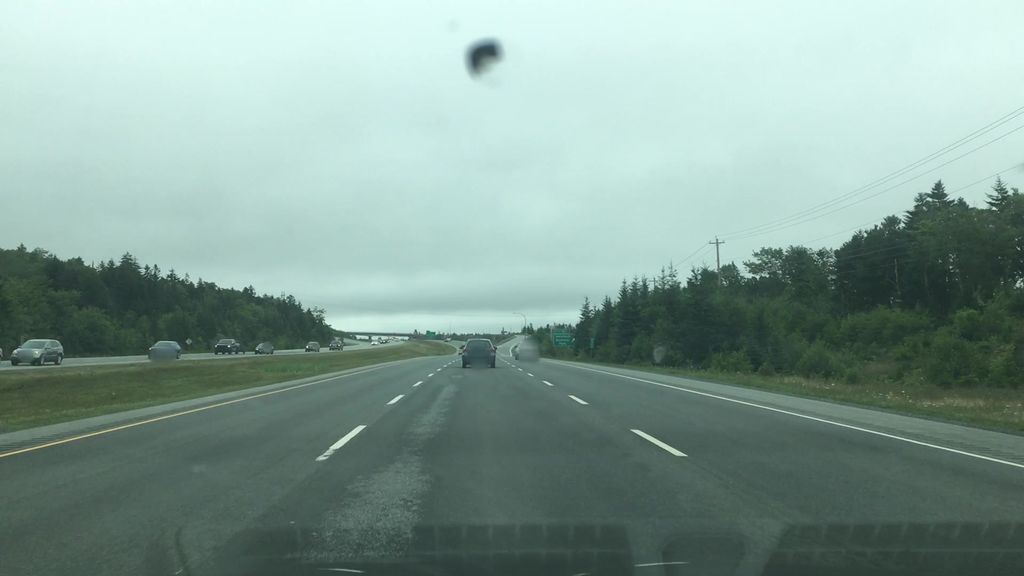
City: halifax